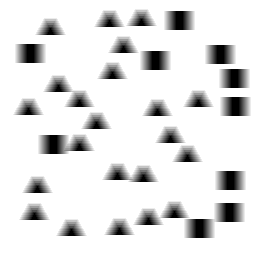
Squares: 10
Triangles: 22
Stars: 0
Total shapes: 32